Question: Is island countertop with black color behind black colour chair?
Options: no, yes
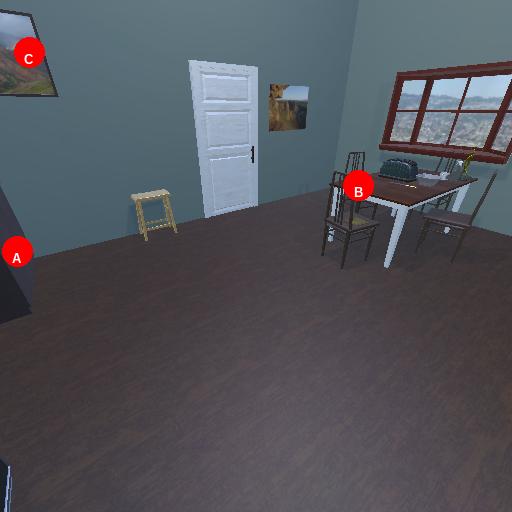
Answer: no